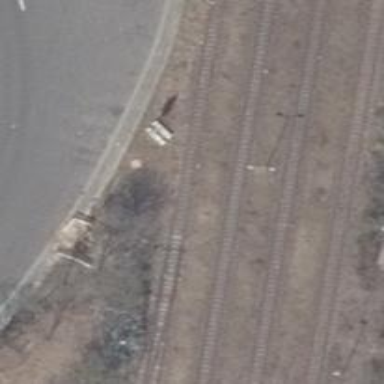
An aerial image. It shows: Railway switch with the turnout on the right side.